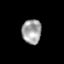
Tissue: skin
Cell type: Epithelial cells
Senescence score: 0.23
Nuclear area (px): 466
Mean DAPI intensity: 162.107